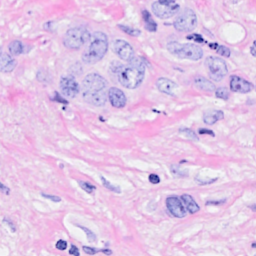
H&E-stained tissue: Breast